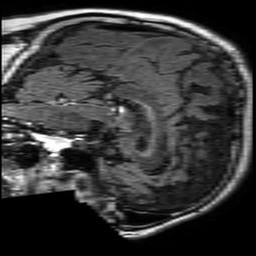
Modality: FLAIR
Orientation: sagittal
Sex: male
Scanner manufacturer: philips
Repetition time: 11 s
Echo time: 0.125 s